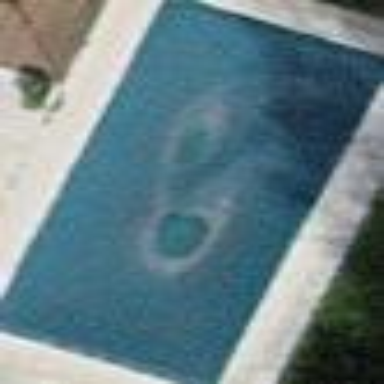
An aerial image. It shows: Swimming pool located in leisure land.